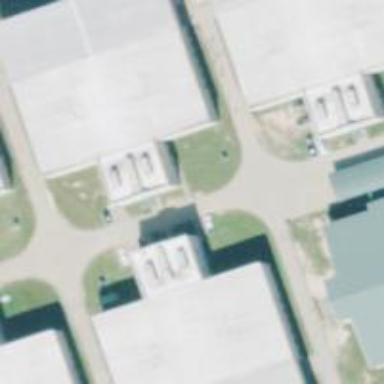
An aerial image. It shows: Military barracks building within military landuse area.